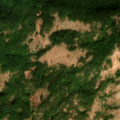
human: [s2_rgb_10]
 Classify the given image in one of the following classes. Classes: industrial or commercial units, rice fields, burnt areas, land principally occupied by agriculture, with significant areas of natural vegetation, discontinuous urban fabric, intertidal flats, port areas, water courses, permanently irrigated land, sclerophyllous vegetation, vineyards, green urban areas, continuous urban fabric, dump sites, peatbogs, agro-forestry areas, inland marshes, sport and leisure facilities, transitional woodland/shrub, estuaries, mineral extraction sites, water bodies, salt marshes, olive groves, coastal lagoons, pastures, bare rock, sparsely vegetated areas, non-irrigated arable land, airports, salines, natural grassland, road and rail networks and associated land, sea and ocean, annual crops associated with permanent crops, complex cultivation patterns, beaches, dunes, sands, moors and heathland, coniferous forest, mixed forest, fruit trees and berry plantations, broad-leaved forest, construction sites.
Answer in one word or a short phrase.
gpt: broad-leaved forest, natural grassland, transitional woodland/shrub